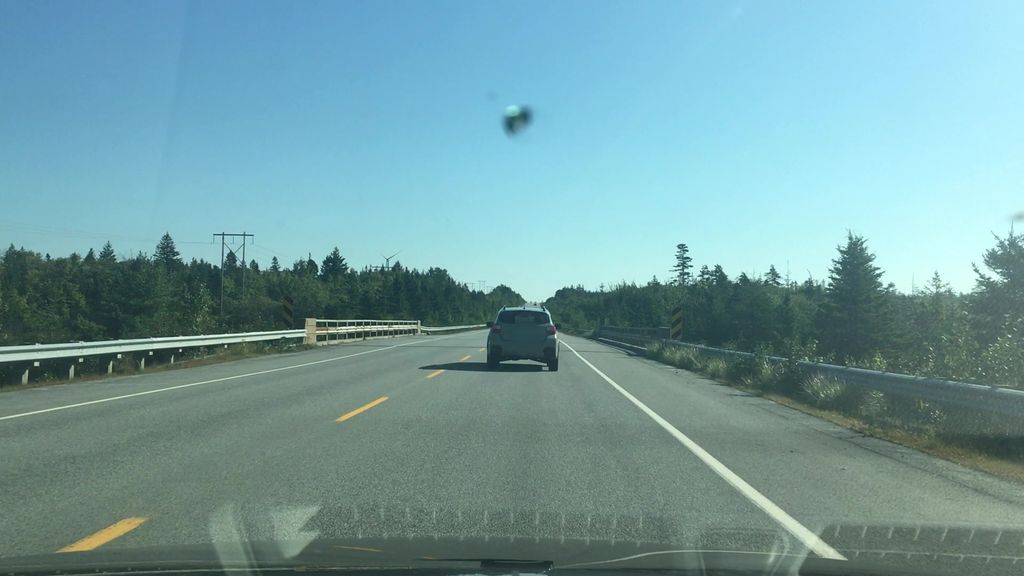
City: halifax